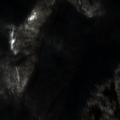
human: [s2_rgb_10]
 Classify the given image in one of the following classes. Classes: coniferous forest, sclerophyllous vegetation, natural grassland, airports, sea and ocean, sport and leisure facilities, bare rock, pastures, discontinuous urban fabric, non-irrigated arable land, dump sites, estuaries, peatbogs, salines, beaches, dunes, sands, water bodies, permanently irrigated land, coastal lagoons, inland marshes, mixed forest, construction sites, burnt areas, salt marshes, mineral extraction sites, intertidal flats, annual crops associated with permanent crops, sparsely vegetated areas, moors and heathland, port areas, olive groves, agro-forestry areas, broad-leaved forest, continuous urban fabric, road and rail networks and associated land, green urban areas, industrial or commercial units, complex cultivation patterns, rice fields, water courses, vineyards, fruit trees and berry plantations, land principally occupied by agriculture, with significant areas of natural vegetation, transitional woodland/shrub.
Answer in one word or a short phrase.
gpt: broad-leaved forest